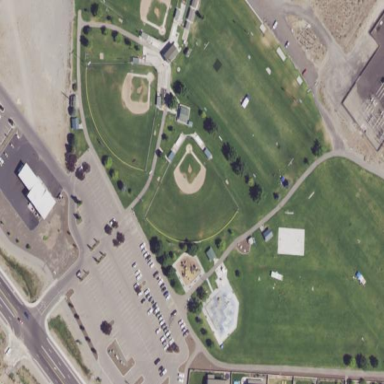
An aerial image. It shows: Baseball pitch for leisure land.